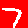
Digit: 7